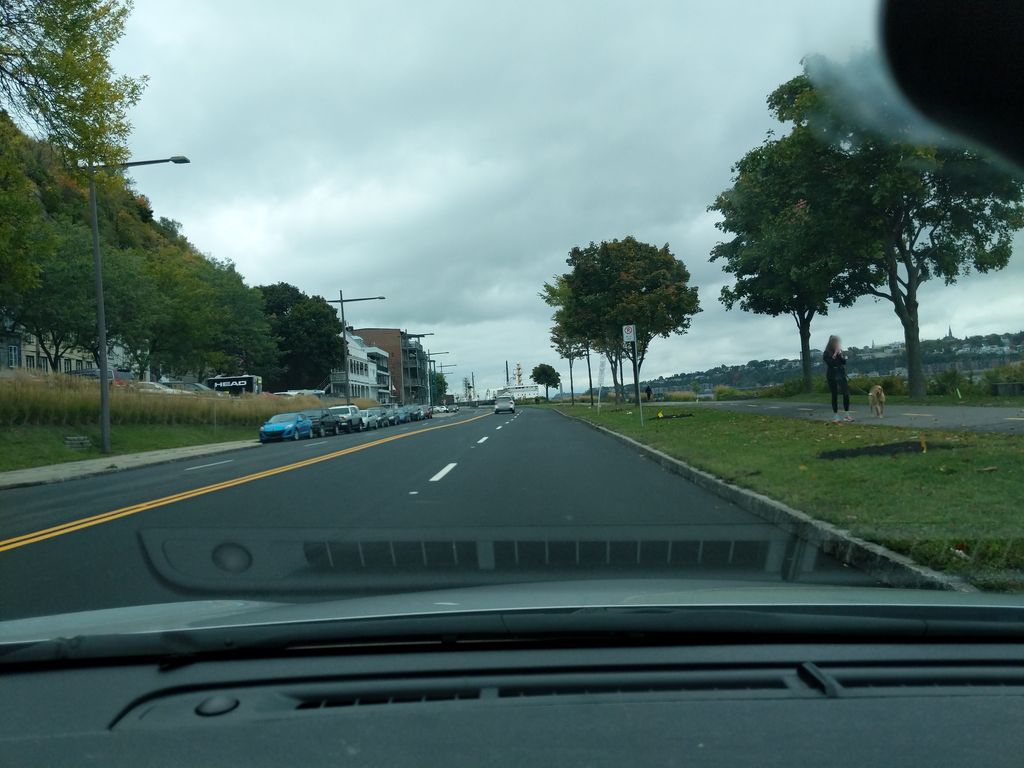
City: quebec_city